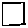
Label: square